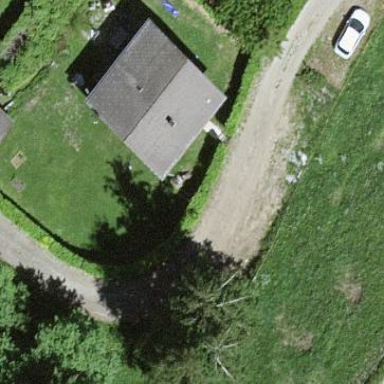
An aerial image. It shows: Simple and straightforward house.